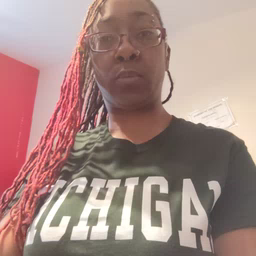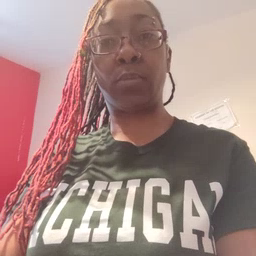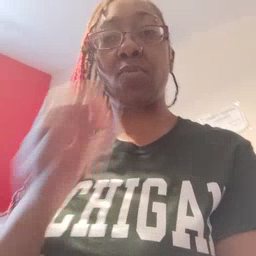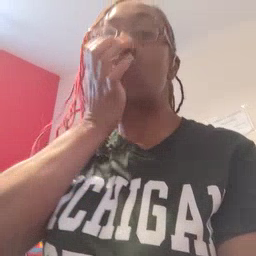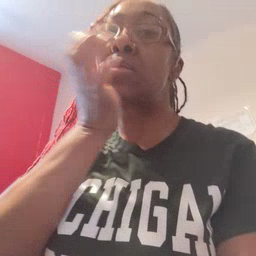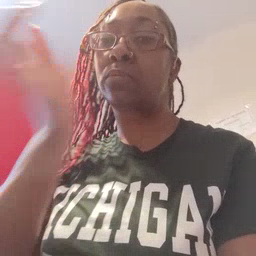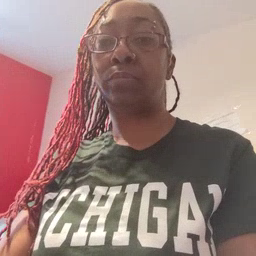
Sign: grass